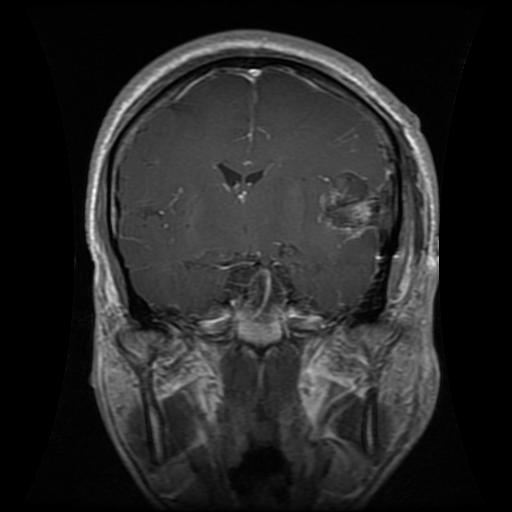
Label: glioma